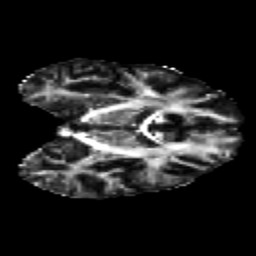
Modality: FA
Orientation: coronal
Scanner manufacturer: ge
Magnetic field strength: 3 T
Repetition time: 17 s
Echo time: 0.0855 s